Question: Is there a suggested way to create a paging UIScrollView that has pages wider than the bounds of the UISrollView?
I would need something like this.

normal scrolling within page2 and paging mode with the "rubberband" effect on the edges of the pages.
The paging effect looks a bit complicated for me, if you flick fast you go to the next page, if you slide slow you see the new page at the edge and only after a certain point the page is changed.
Maybe somebody can shed some light on the way to handle this, is this even possible with the sole use of UIScrollViewDelegate methods or do I have to subclass?
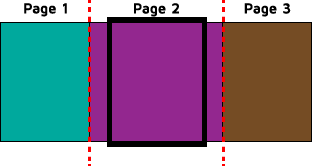
Answer: I'm impressed. This was actually much much easier than I thought in the beginning.
The simple solution was to encapsulate each page in a non-paging scrollview. And done. No need to implement UIScrollViewDelegate, no need to subclass. Three extra lines of code
For the regular sized pages I had something like this:
'''
UIView *myCustomView = [[[UIView alloc] initWithFrame:CGRectMake(totalWidth, 0, width, height)] autorelease];
[mainScroller addSubview:myCustomView];
totalWidth += width;
'''
and now I have this:
'''
UIView *myCustomView = [[[UIView alloc] initWithFrame:CGRectMake(0, 0, bigWidth, height)] autorelease];
UIScrollView *secondaryScroller = [[[UIScrollView alloc] initWithFrame:CGRectMake(totalWidth, 0, width, height)] autorelease];
[secondaryScroller setContentSize:myCustomView.frame.size];
[secondaryScroller addSubview:myCustomView];
[mainScroller addSubview:secondaryScroller];
totalWidth += width;
'''
Three lines. Amazing.
---
The view hierarchy:
'''
<UIScrollView: 0x4b32eb0; frame = (0 0; <PHONE>); clipsToBounds = YES; autoresize = W+H; layer = <CALayer: 0x4b32d00>; contentOffset: {0, 0}>
| <UIScrollView: 0x4b32710; frame = (0 0; <PHONE>); clipsToBounds = YES; layer = <CALayer: 0x4b35580>; contentOffset: {0, 0}>
| | <UIView: 0x4b33f70; frame = (0 0; <PHONE>); layer = <CALayer: 0x4b16c20>>
| <UIScrollView: 0x4b34790; frame = (768 0; <PHONE>); clipsToBounds = YES; layer = <CALayer: 0x4b33e10>; contentOffset: {0, 0}>
| | <UIView: 0x4b30fa0; frame = (0 0; <PHONE>); layer = <CALayer: 0x4b329f0>>
| <UIScrollView: 0x4b34920; frame = (1536 0; <PHONE>); clipsToBounds = YES; layer = <CALayer: 0x4b33180>; contentOffset: {0, 0}>
| | <UIView: 0x4b30d00; frame = (0 0; <PHONE>); layer = <CALayer: 0x4b33120>>
| <UIScrollView: 0x4b31fe0; frame = (2304 0; <PHONE>); clipsToBounds = YES; layer = <CALayer: 0x4b32170>; contentOffset: {0, 0}>
| | <UIView: 0x4b34c50; frame = (0 0; <PHONE>); layer = <CALayer: 0x4b31f80>>
| <UIScrollView: 0x4b32460; frame = (3072 0; <PHONE>); clipsToBounds = YES; layer = <CALayer: 0x4b325f0>; contentOffset: {0, 0}>
| | <UIView: 0x4b323d0; frame = (0 0; <PHONE>); layer = <CALayer: 0x4b32400>>
'''